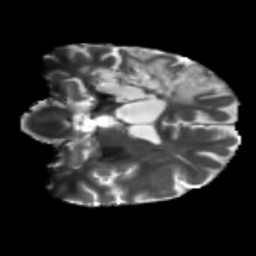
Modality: T2w
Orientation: coronal
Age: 60
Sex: male
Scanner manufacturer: siemens
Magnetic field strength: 3 T
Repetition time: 5.47 s
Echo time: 0.0854 s